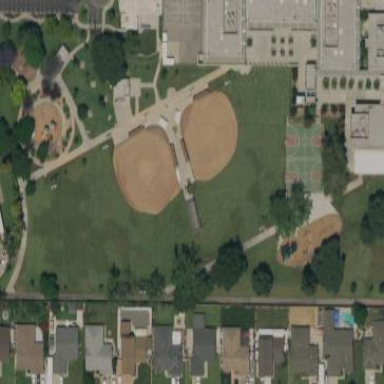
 and extensive grassy areas for various activities."